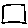
Label: square